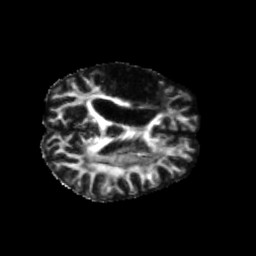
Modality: FA
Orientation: axial
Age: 56
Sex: female
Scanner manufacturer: siemens
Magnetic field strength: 3 T
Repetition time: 5.25 s
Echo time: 0.08 s